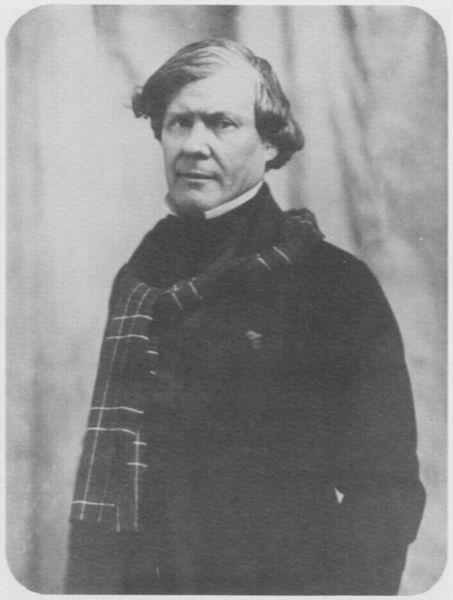
Titel: Paul Lacroix (gen. Le Bibliophile Jacob) (1806-1884), Schriftsteller und Kulturhistoriker
Künstler: Atelier Nadar
Institution: unbekannt
Schlagwörter: dunkel, kopf, mann, schatten, weiß, frisur, grau, haar, hell, hintergrund, kariert, licht, mund, nase, ohr, profil, schwarz, stirn, blick, schal, tuch, karo, alt, hemd, jacke, jung, wand, arm, augen, falten, gesicht, knoten, kragen, lang, stehen, bildnis, hals, herr, krägen, portrait, porträt, vorhang, kalt, haare, halbfigur, mantel, augenbrauen, kinn, knopf, lippen, locke, ohren, scheitel, wald, lächeln, wangen, linien, winter, ausdruck, white, black, collar, face, formal, hair, nose, old, steif, wolle, ernst, seitenscheitel, streng, brauen, pupillen, aufrecht, picture, dreiviertelprofil, hemdkragen, stola, striche, schauspiel, foto, fotografie, photographie, karos, kreuz, schwarz-weiss, künstler, schriftsteller, leinwand, stehkragen, photo, pfarrer, halbprofil, runzeln, blickrichtung, untersicht, firsur, lässig, man, dandy, pastor, priester, ear, head, eyes, male, suit, geöffnet, fragend, black and white, weißer kragen, chin, coat, mouth, scarf, jacket, porttrait, studio, verschmitzt, eye, stripes, lid, nadar, cheek, schaal, mundfalten, academic, forehead, shirt, geheimratsecke, lachfalten, blick von oben, photograph, photography, runde ecken, russian, gesiht, kairert, karierter schal, trännensäcke, wollschal, confusion, knollennase, doto, stehender mann, 19. jahrhundert, plaid, foto#, streigfen, brows, lawyer, 1800, pgarrer, mid century, mumnd, englishman, 50s, smart, shal, hairloss, smari, russain, mann mit schal